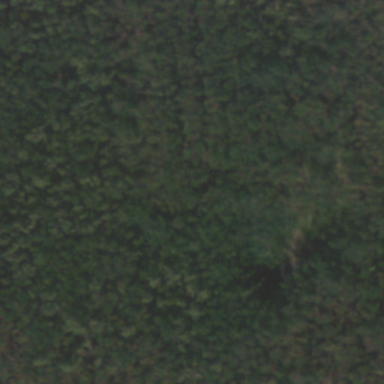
This is a forest with green and grey plants .